Interaction volume radius: 10 \u00c5
Interaction volume height: 15 \u00c5
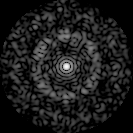
Disorder parameter: 0.7837